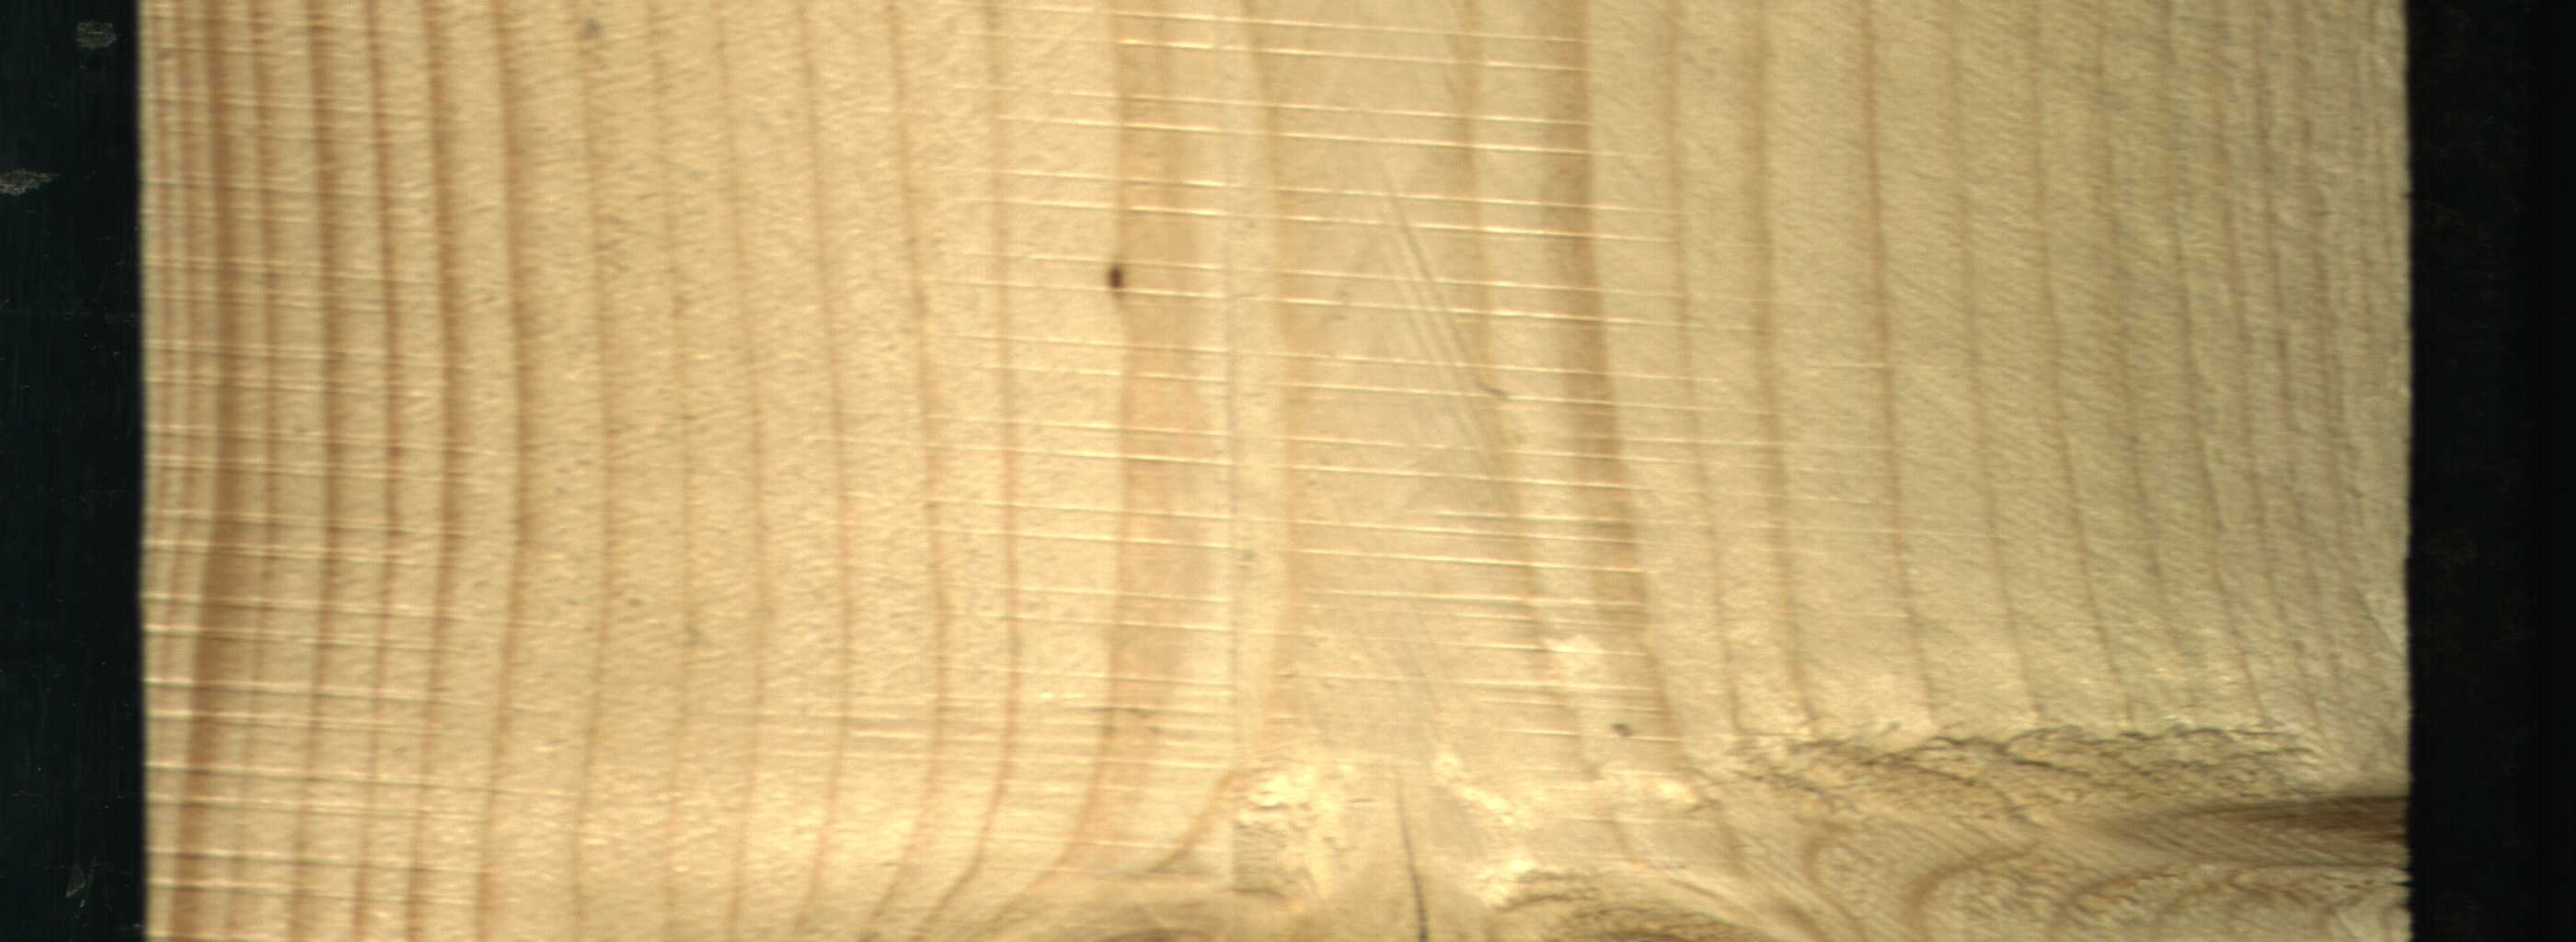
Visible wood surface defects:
Crack
Live_Knot
Live_Knot